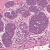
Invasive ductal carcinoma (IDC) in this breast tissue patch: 0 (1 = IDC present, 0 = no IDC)